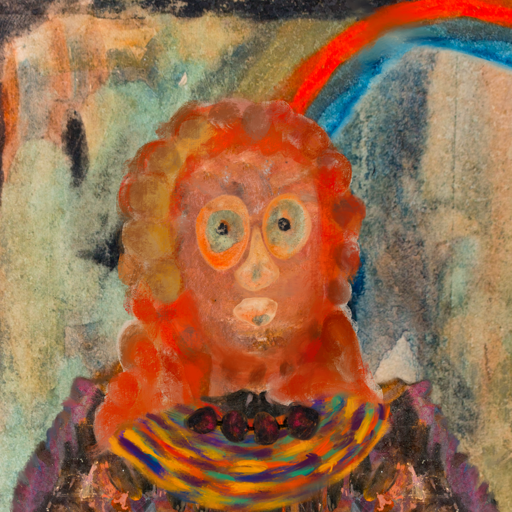
Background: Childish, Head And Neck Front: Boggyland, Face Front: Childish, Bust: Gypsy_Queen, Hair Front: Rupkatha, Head Accessory: Blank, Second Necklace: An_Impression_2, Necklace: Mosgoul, Baby: Blank